Interaction volume radius: 5 \u00c5
Interaction volume height: 10 \u00c5
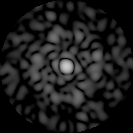
Disorder parameter: 0.7557